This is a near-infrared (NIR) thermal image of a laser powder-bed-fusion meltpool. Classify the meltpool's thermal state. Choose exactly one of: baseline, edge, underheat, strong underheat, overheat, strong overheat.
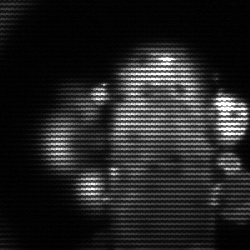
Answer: strong underheat